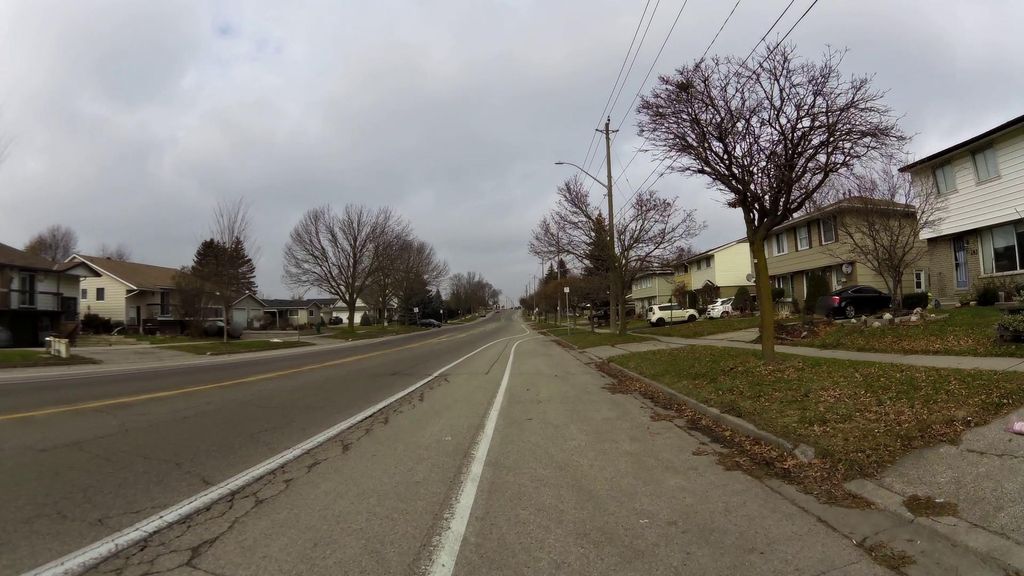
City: kitchener-waterloo